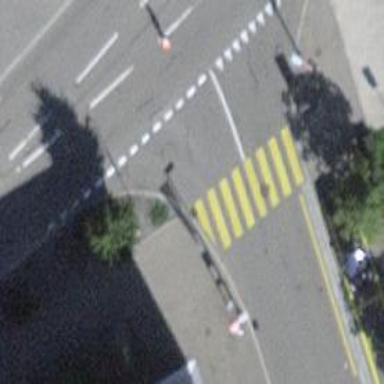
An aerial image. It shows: Uncontrolled zebra crossing.